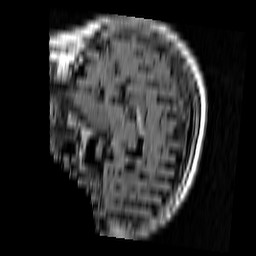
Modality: FLAIR
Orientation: sagittal
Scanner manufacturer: ge
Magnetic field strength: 1.5 T
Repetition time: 9 s
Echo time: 0.1081 s